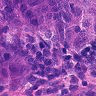
Metastatic tissue present: yes